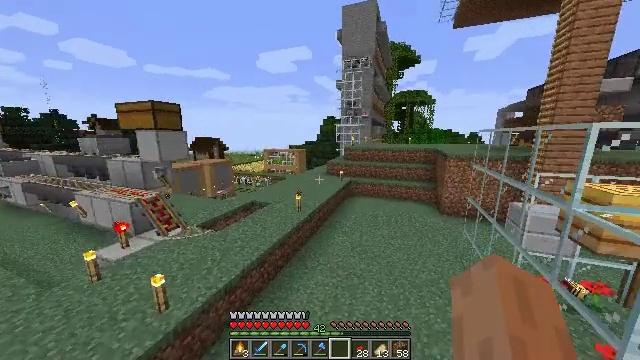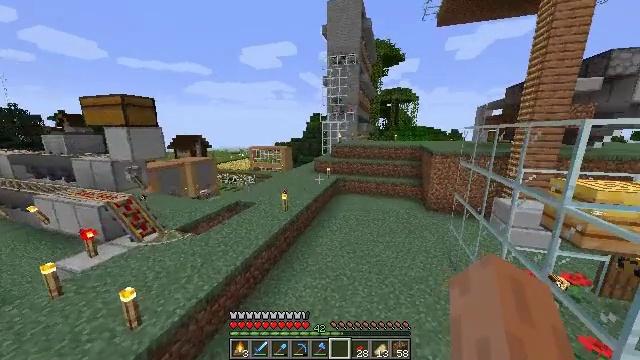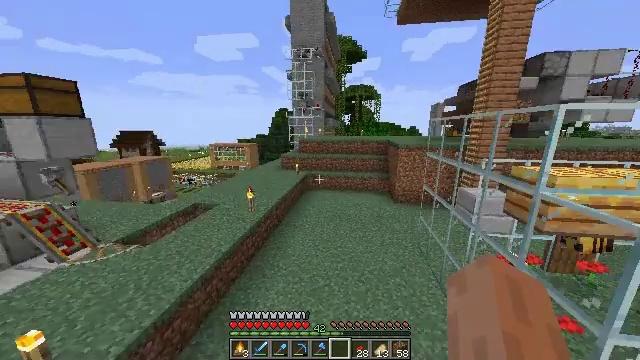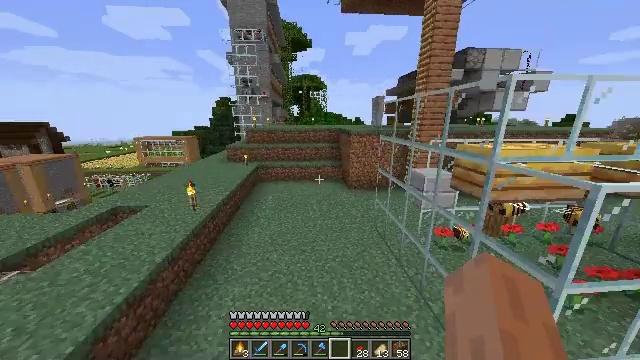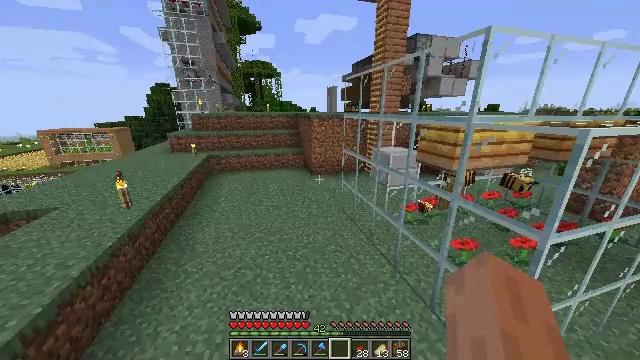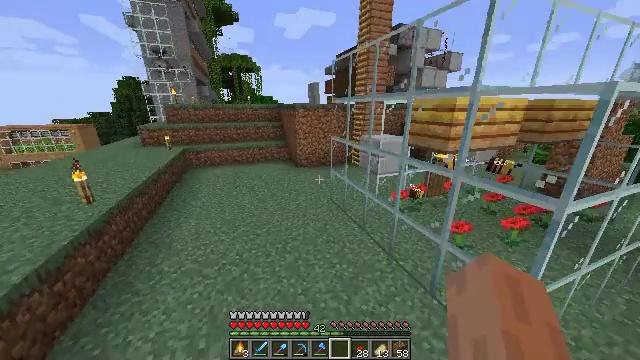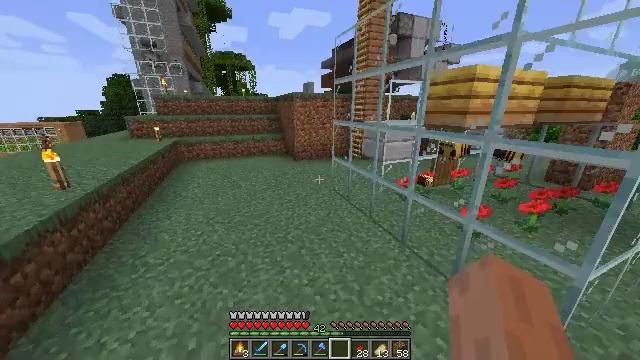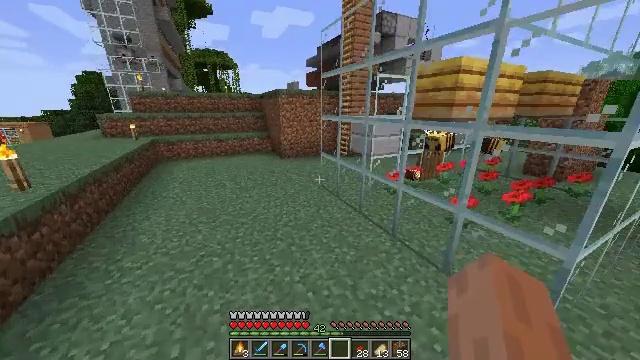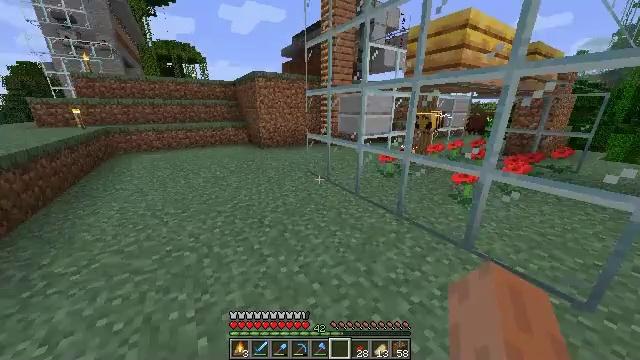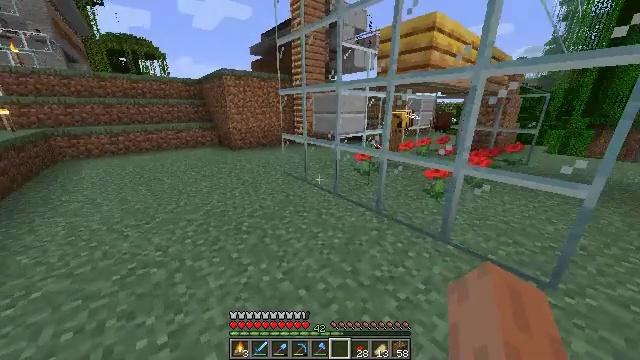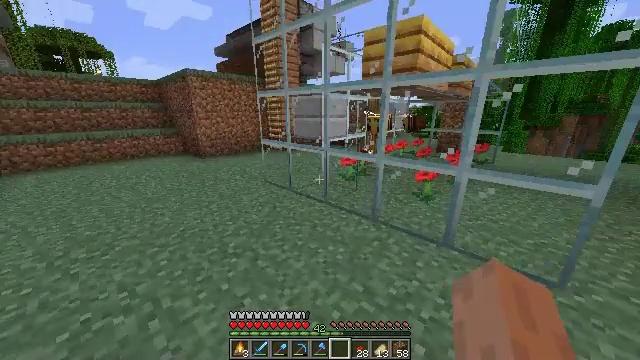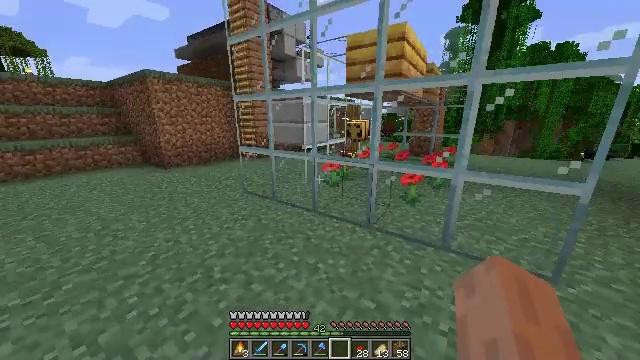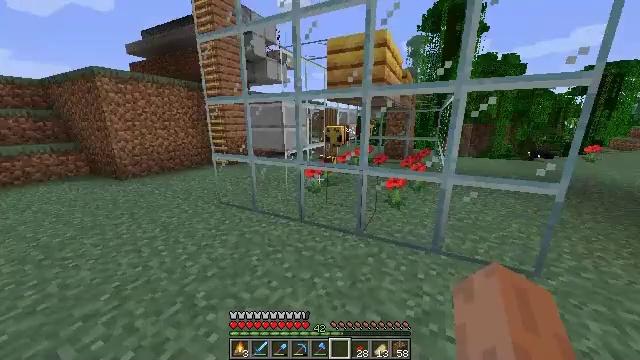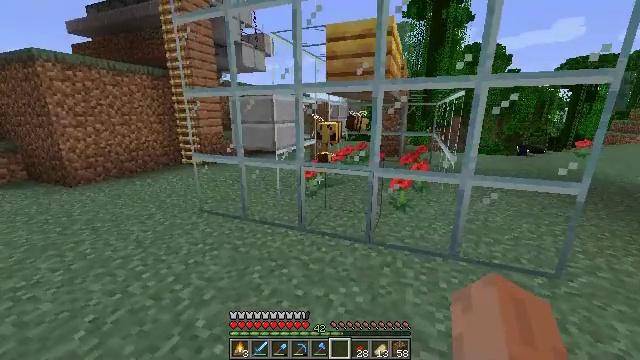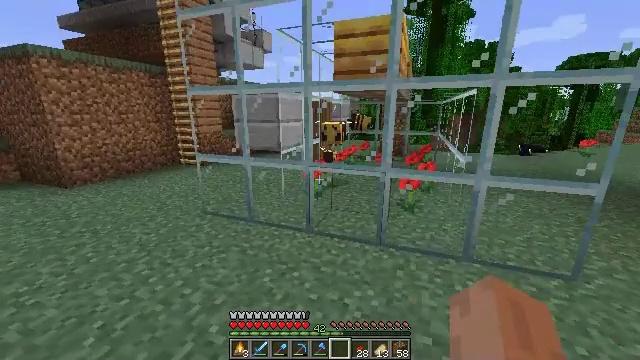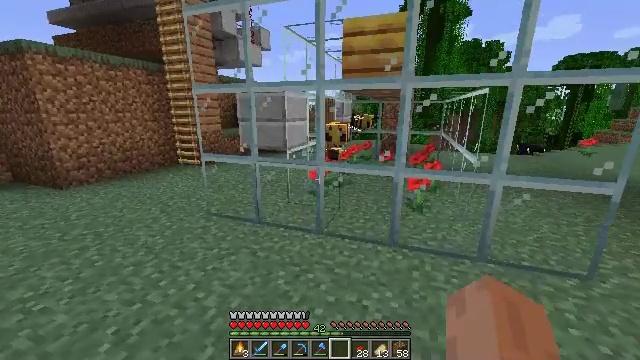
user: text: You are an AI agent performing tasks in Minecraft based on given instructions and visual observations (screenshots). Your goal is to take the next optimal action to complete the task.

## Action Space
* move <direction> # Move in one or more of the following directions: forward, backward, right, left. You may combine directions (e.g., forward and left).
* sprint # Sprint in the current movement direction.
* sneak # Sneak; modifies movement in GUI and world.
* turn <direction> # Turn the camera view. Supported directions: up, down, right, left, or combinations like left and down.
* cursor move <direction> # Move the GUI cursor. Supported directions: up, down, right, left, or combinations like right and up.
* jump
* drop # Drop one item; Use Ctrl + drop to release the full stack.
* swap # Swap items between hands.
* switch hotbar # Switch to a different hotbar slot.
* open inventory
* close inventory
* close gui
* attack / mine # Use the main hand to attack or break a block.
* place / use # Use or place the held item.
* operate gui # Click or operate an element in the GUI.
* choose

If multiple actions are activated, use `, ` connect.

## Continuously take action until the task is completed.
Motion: motion action
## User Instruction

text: Attack the smooth stone slab to gather it.
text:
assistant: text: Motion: move forward, turn right, jump
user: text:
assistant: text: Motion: move forward, turn right, jump
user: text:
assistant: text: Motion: move forward, turn right and down, jump
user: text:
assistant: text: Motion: move forward, turn right and down, jump
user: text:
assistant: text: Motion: move forward, turn right, jump
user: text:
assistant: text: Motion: move forward, turn right, jump
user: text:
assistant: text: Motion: move forward, turn right
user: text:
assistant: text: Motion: move forward, turn right
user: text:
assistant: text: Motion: move forward and move left, turn right
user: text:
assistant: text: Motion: move forward and move left, turn right
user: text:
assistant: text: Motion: move left, turn right and up
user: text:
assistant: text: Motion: move left, turn right and up
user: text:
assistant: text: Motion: move left, turn right
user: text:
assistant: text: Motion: move left
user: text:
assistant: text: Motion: move left, turn right
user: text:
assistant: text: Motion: move left
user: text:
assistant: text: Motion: move left
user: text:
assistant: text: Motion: move left, turn right
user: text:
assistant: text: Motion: move left
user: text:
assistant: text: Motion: move left, turn right
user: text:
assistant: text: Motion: move left, turn right
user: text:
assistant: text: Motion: move left, turn right
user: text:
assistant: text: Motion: move left, turn right
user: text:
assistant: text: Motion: move left, turn right and down
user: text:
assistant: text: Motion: move left
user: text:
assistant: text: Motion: move left
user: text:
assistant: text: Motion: move left
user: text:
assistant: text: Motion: move left
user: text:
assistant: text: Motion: move left
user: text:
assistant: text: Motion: move left